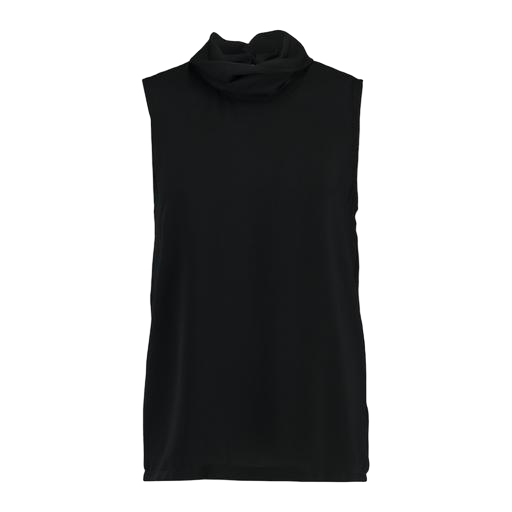
high-neck top, black angie high-neck top, vero moda black high neck blouse, white background